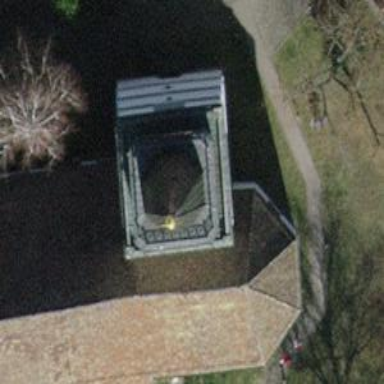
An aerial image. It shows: Tower building with bell tower type feature.